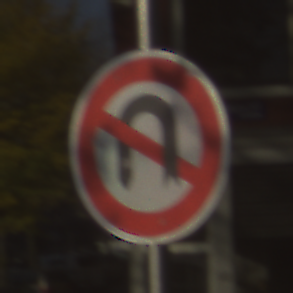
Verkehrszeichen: VerbotWenden
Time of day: SunriseSunset
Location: Outdoor (Urban)
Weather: PartlyCloudy
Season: Autumn
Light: Natural